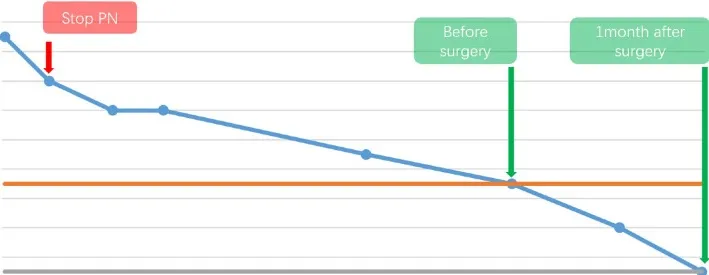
This illustrates the trajectory of patients' PG-SGA scores from the first cycle of the treatment through to one-month post-surgery, indicating a progressive shift in nutritional status from severe to mild malnutrition. Despite the patient being severely malnourished before surgery, the marked reduction in scores throughout the course of treatment lends credence to the efficacy of the nutrition therapy.
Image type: chart (chart)